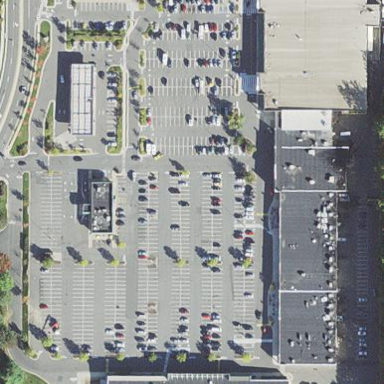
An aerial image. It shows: Retail area.